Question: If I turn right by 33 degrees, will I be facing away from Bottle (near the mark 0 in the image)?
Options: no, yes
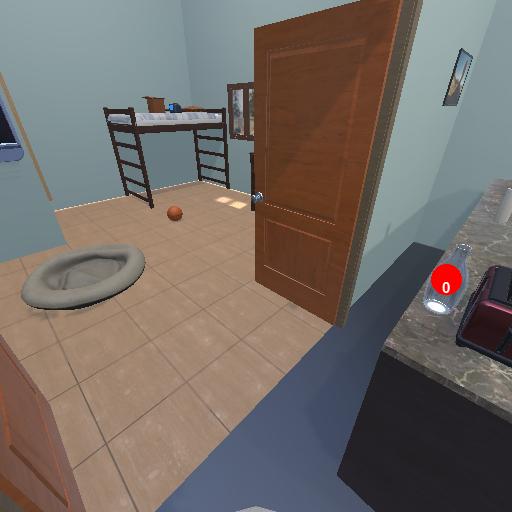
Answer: no